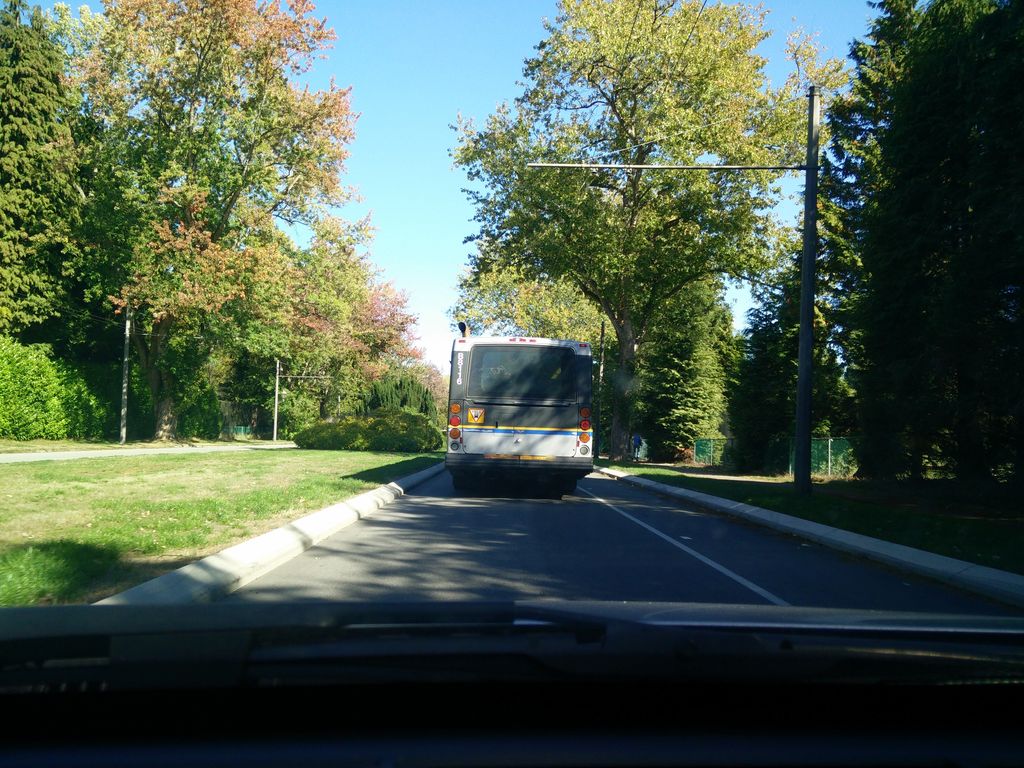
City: vancouver